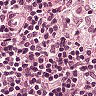
Metastatic tissue present: no